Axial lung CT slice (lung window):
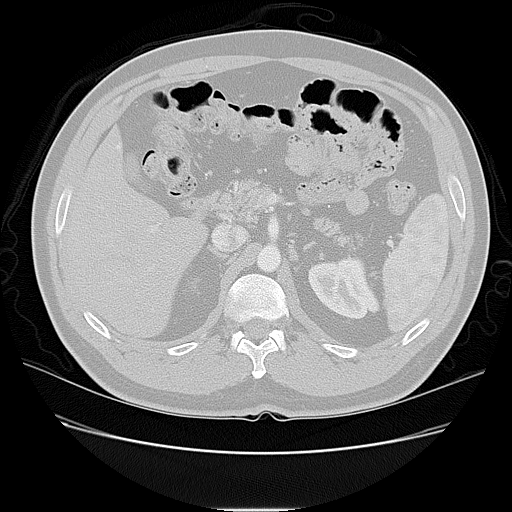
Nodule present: no